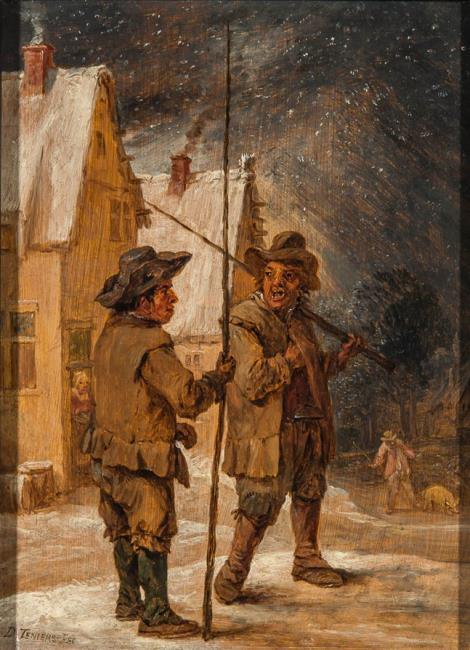
Title: Two chimney sweeps in conversation
Artist: David Teniers (II)
Earliest date: 1660
Latest date: 1660
Genre: painting
Iconography: cattle
Keywords: genre, house, four human figures, full-length portrait, standing (position), open mouth, hand in front of chest, man, woman, pig, hat, stick, snow, smoke (material), chimney, village (in the background)